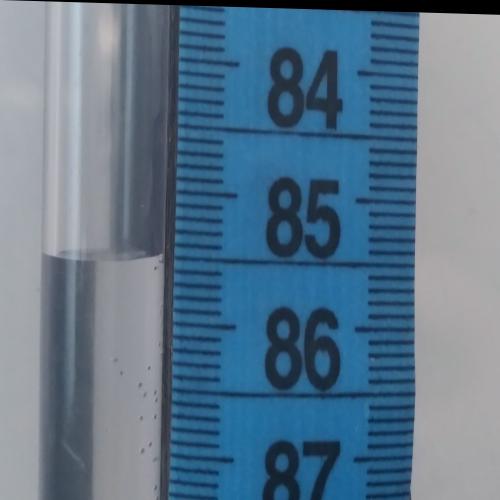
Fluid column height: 85.5 cm